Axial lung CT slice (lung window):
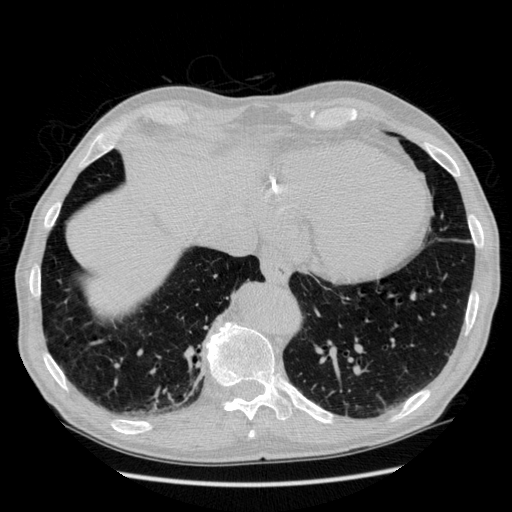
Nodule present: no